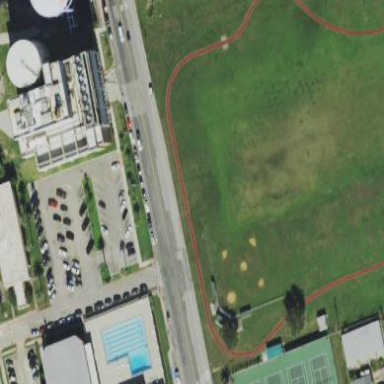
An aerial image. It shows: Baseball pitch for leisure land activities.